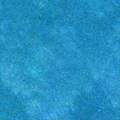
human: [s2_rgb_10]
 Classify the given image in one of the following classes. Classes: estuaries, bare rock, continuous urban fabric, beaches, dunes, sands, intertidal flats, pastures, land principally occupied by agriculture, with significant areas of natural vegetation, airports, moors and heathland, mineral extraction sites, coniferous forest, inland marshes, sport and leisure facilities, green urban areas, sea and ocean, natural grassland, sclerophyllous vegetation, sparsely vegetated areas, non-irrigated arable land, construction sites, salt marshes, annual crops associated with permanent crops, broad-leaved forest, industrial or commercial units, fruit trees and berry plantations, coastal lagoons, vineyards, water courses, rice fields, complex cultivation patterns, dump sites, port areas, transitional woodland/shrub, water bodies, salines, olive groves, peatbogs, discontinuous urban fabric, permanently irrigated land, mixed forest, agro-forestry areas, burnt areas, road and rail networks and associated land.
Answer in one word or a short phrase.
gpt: sea and ocean